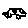
Label: car